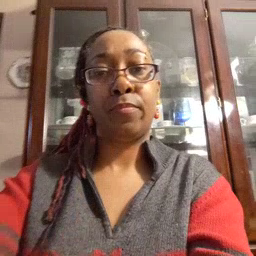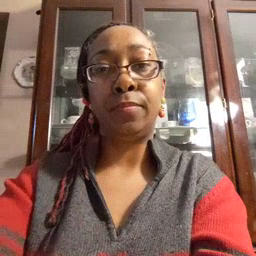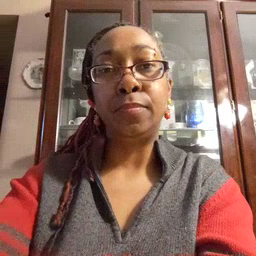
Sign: fine